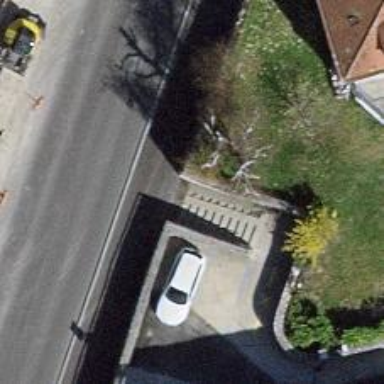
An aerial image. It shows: Set of steps on the road.